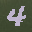
Label: 4